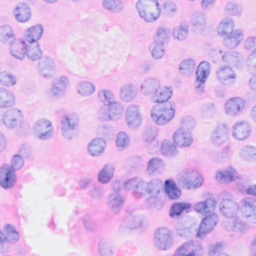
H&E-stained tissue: Breast